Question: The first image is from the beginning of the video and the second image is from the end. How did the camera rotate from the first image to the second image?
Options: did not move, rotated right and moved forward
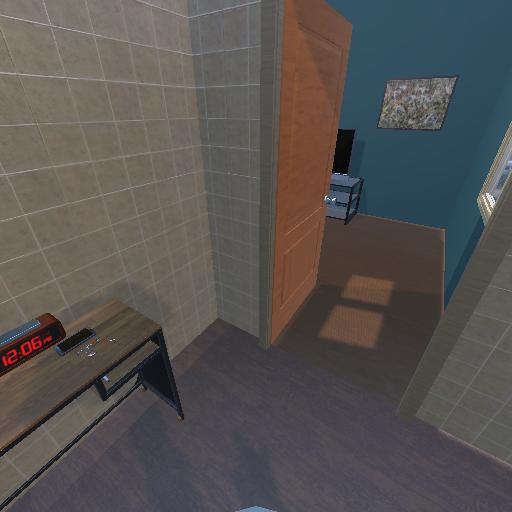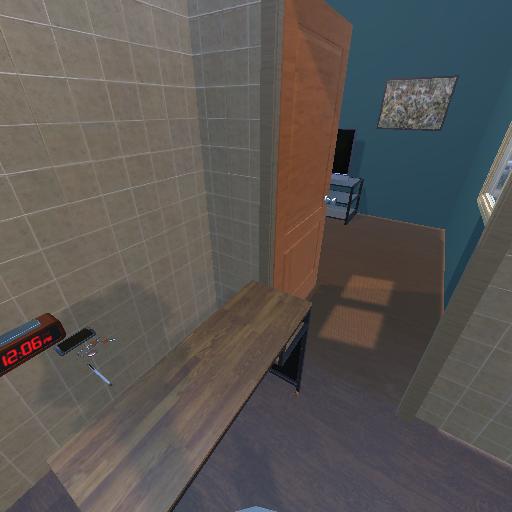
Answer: did not move